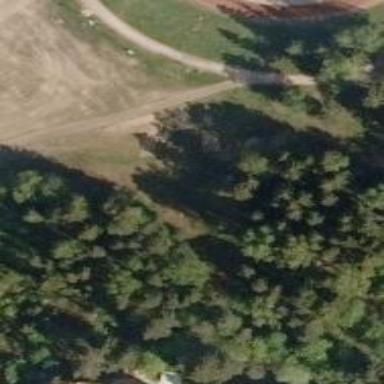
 perfect for leisurely sports activities."